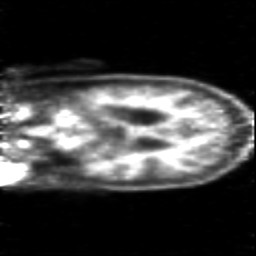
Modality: PET
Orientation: coronal
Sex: female
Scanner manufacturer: siemens